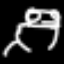
Label: frog